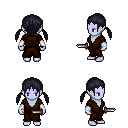
a pixel art fantasy rpg character, female body template, dark elf, purple skin, brown robe, gold greaves, raven twin-tailed hairstyle, white cloth bracers, dagger, four views (front, back, left, right), 2x2 character sprite sheet, small pixel art, hard edges, no anti-aliasing